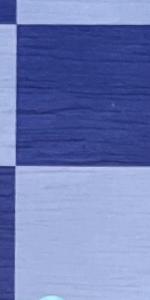
Label: Empty